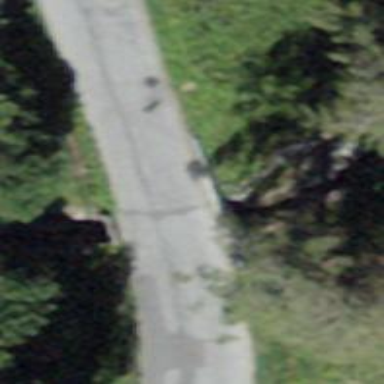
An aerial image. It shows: Culvert tunnel.